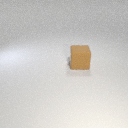
large brown rubber cube